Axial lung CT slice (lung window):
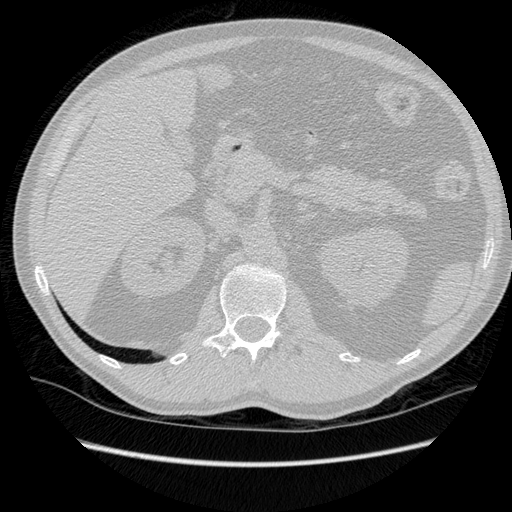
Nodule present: no